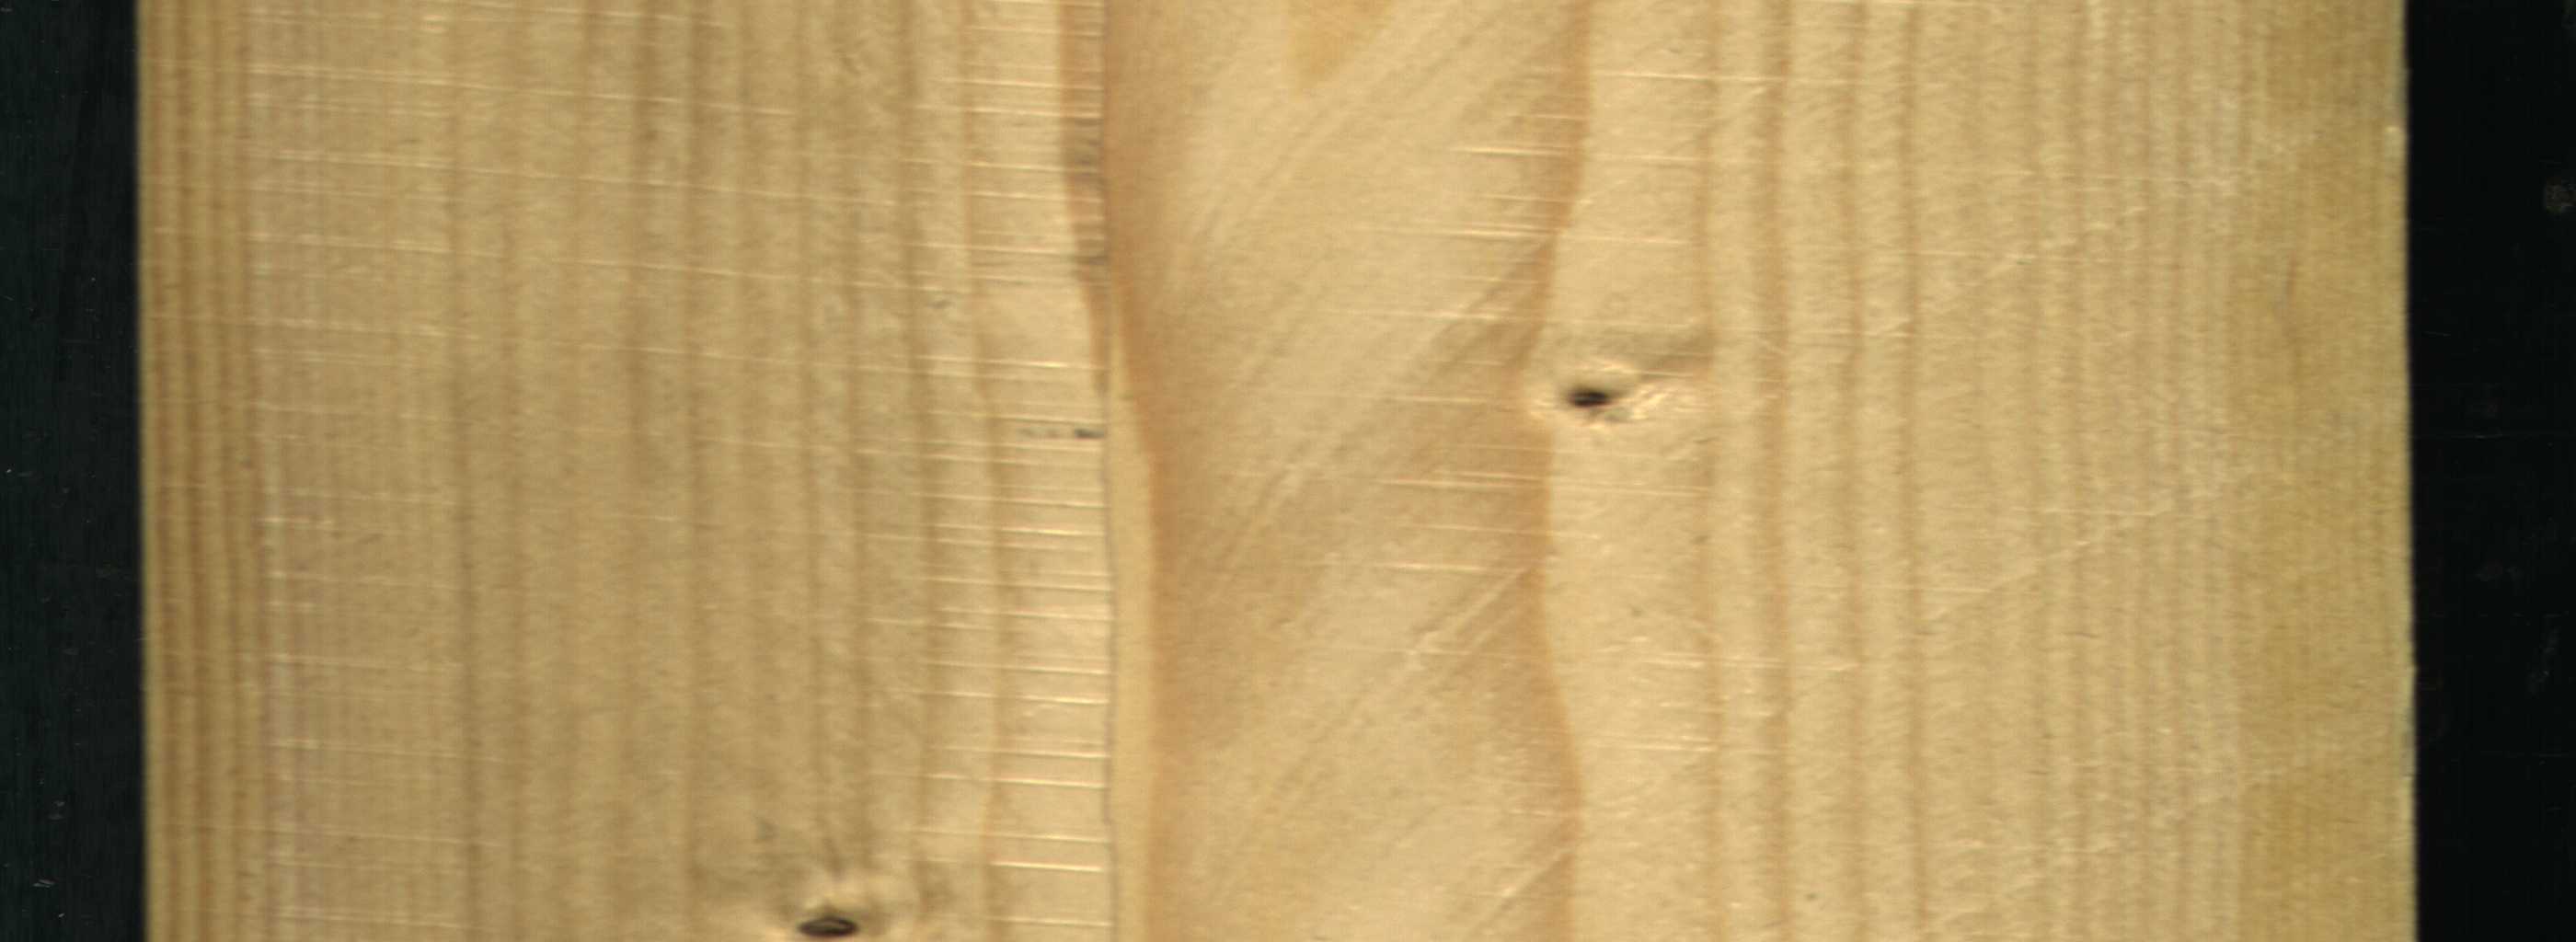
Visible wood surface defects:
Dead_Knot
Dead_Knot